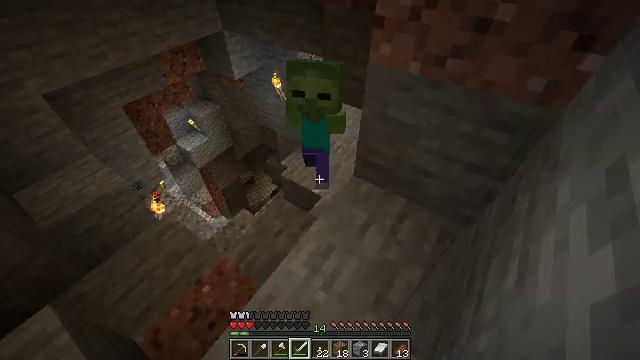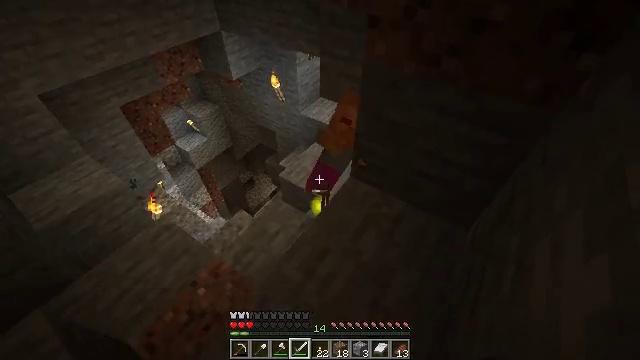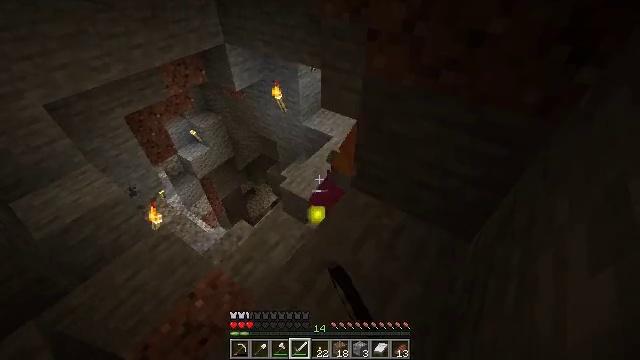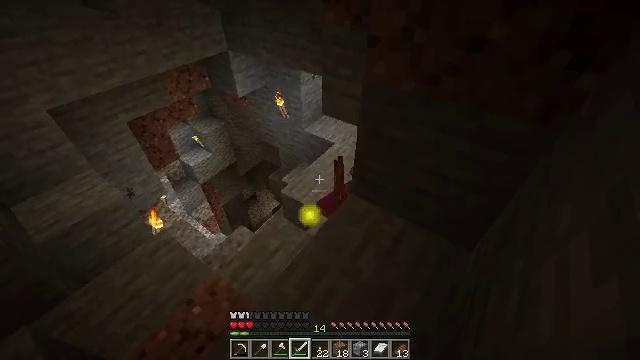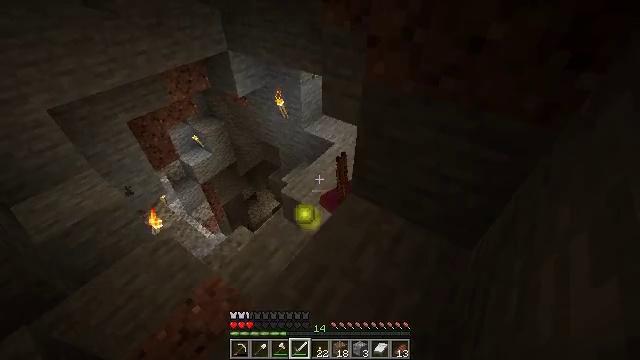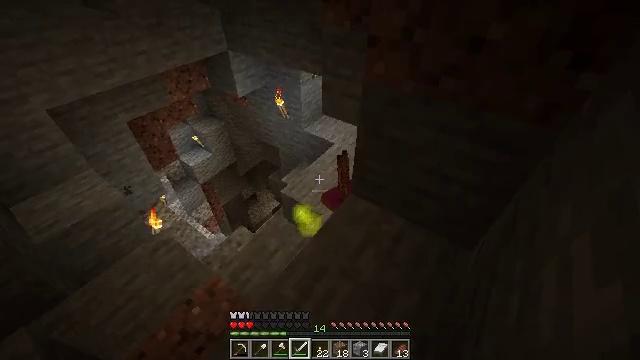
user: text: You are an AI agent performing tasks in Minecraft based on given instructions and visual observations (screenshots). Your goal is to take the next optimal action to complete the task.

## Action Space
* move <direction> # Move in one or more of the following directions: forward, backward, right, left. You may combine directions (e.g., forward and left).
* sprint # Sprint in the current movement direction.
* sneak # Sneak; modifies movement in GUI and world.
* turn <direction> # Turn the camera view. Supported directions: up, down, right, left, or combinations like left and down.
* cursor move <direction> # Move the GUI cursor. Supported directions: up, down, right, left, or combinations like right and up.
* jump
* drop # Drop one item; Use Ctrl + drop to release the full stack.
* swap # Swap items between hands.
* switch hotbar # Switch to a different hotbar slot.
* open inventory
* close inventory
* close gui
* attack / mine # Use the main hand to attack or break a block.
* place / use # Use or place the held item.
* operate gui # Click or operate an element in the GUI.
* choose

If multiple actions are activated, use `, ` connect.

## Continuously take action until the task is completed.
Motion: motion action
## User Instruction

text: Left click to collect the wall torch.
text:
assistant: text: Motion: attack / mine
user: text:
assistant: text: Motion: turn up
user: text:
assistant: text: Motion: turn up, attack / mine
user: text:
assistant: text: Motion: attack / mine
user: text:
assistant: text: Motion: move forward, attack / mine
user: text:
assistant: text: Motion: attack / mine